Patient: sex M, age 59
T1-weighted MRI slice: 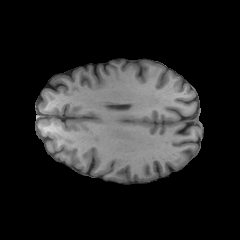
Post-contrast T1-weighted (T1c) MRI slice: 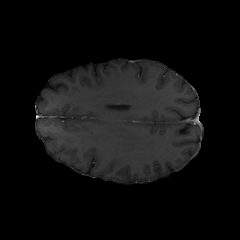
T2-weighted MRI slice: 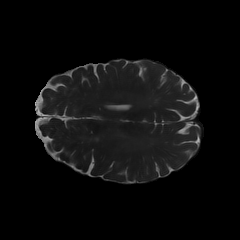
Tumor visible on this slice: no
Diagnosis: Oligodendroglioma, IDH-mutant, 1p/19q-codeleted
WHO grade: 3